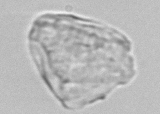
Label: detritus_transparent